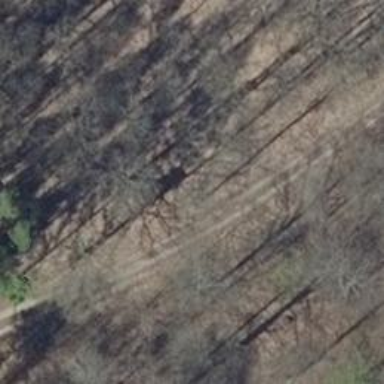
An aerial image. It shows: Hunting stand.